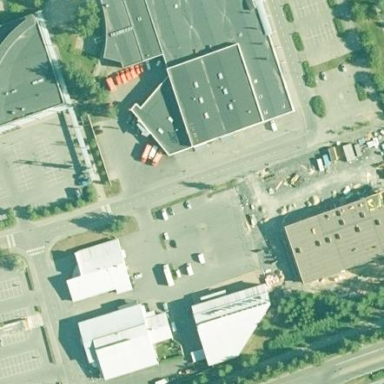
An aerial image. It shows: Flat roof retail building.